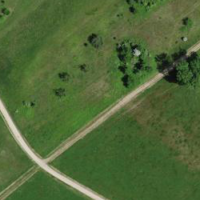
EUNIS habitat code: 52
Species observed at this site:
Tanacetum vulgare